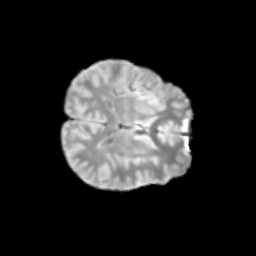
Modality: T2w
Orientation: axial
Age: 13
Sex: male
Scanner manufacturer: siemens
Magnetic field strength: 3 T
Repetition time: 3.8 s
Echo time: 0.07 s